This time-domain trace was recorded on a rotor test rig. Classify the rotor condition as one of: normal, misalignment, unbalance, looseness.
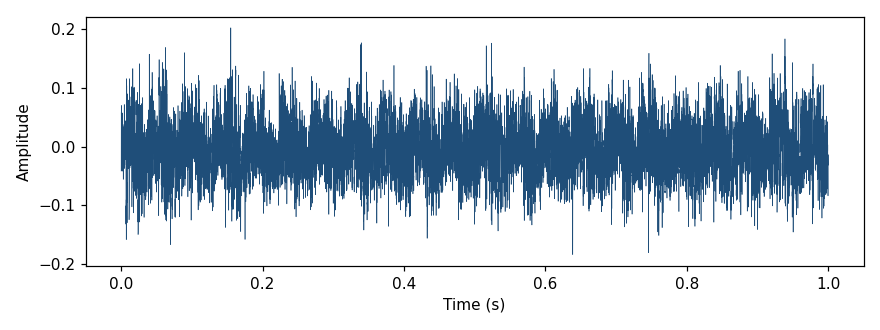
Answer: unbalance